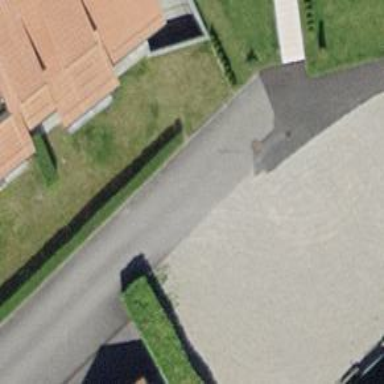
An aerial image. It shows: Hedge barrier.